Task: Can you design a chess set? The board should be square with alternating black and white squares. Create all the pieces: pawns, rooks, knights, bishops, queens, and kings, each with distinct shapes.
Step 4476:
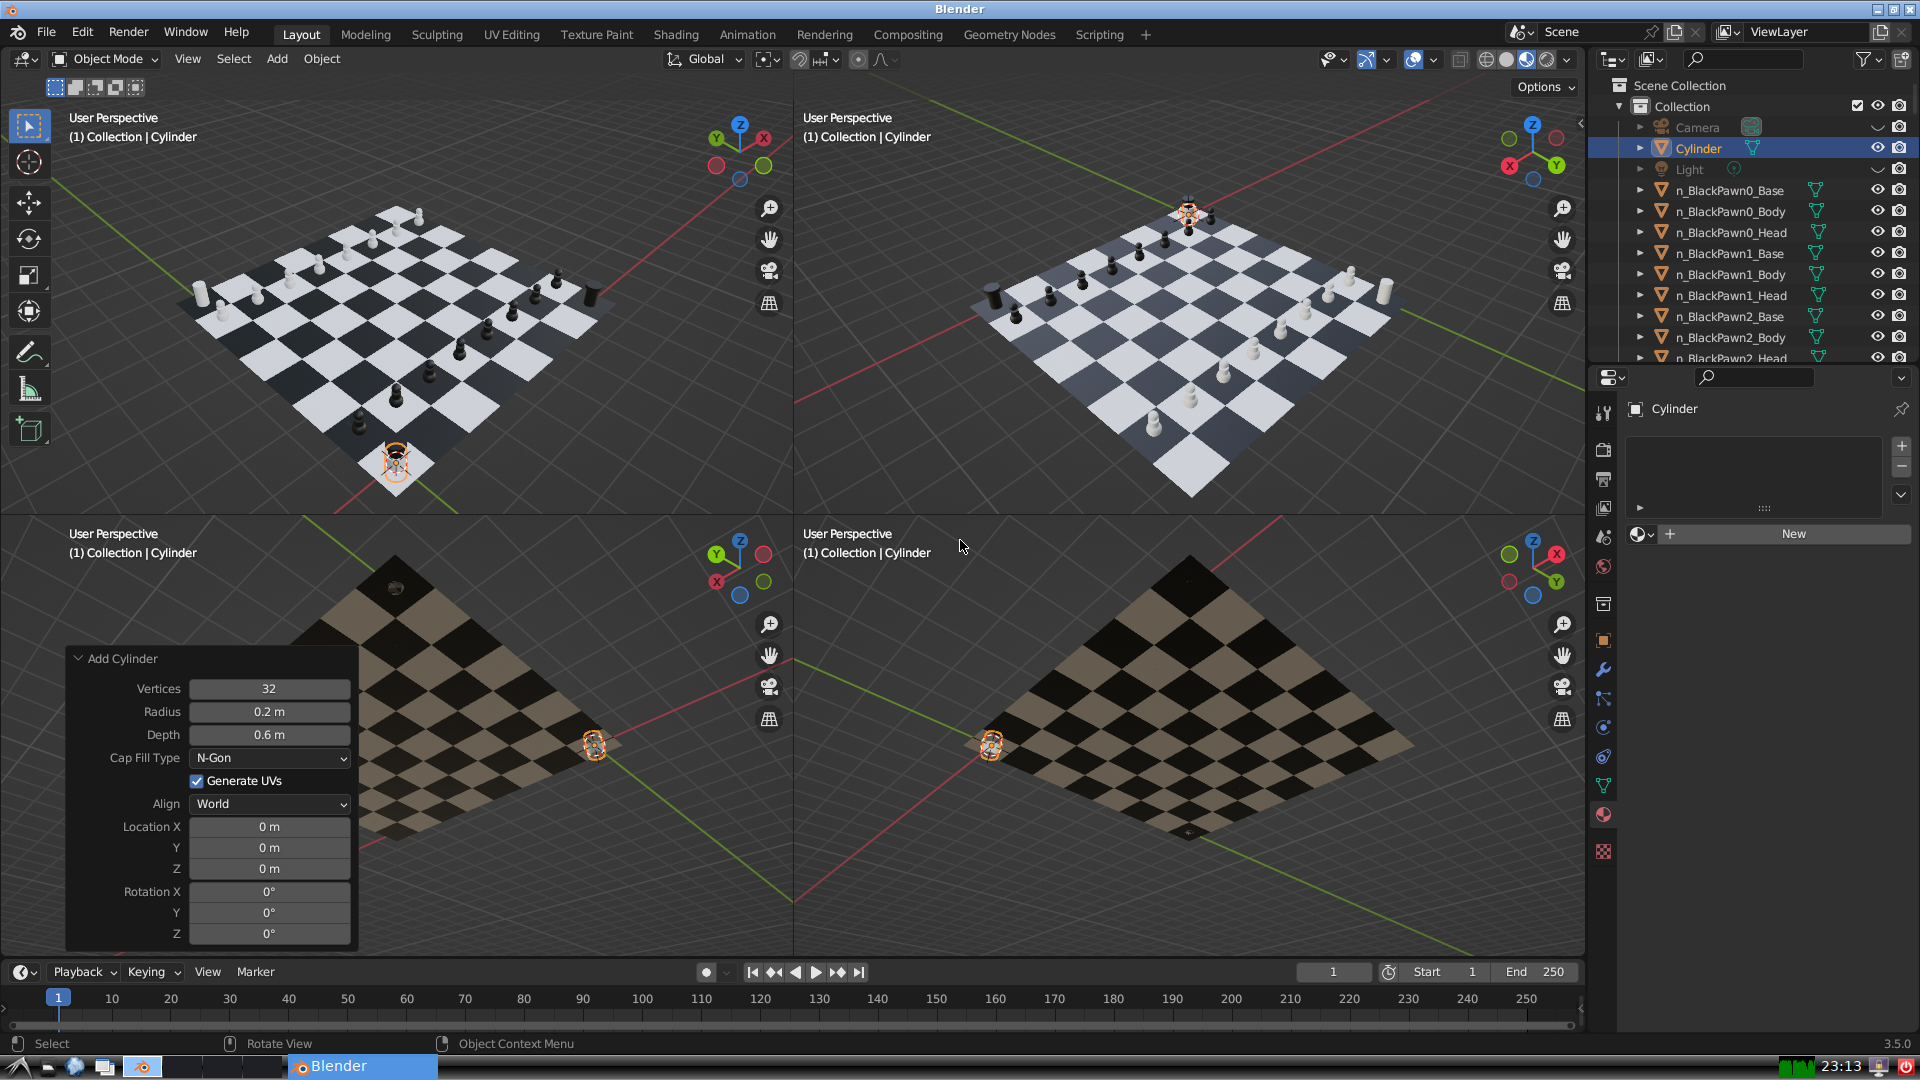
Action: {"key_press": ['Ctrl, Home']}